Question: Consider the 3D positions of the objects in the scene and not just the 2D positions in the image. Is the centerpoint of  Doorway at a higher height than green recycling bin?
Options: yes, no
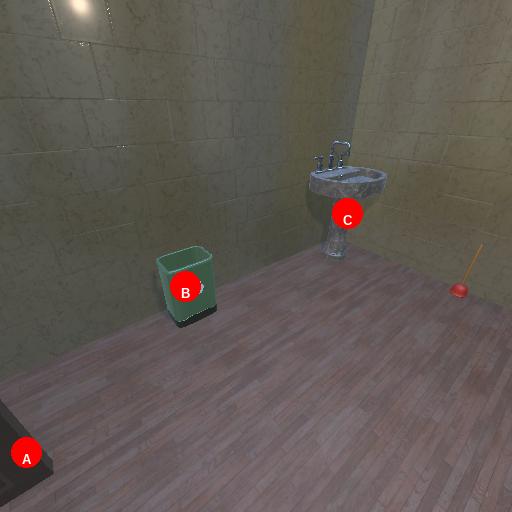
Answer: yes